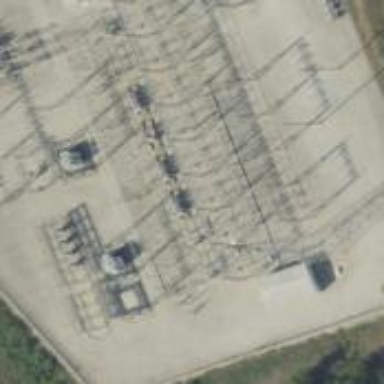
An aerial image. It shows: Switch for power supply.